Question: I have a secure login form for my website. In the login process, I use a file called 'form.js'. When I enter the username and the password, it loads but doesn't direct me to the page, however everything works fine on Chrome. I get this notification (click on the link for the image):

And this is the forms.js code:
'''
function formhash(form, password) {
// Create a new element input, this will be our hashed password field.
var p = document.createElement("input");
// Add the new element to our form.
form.appendChild(p);
p.name = "p";
p.type = "hidden";
p.value = hex_sha512(password.value);
// Make sure the plaintext password doesn't get sent.
password.value = "";
// Finally submit the form.
form.submit();
}
'''
Any idea about this problem?
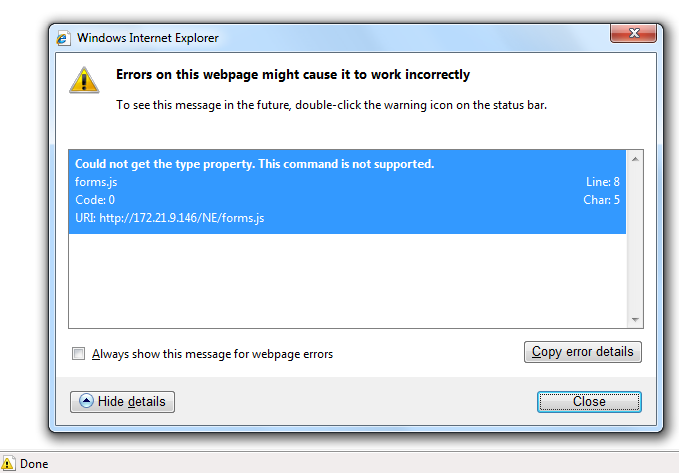
Answer: Internet Explorer won't let you change an element's 'type' attribute after it has been added to the DOM. You have to set this attribute you append the node.
Also, the correct way of setting a node's attributes is by using the 'setAttribute()' function.
This should work:
'''
function formhash(form, password) {
// Create a new element input, this will be our hashed password field.
var p = document.createElement("input");
p.setAttribute("name","p");
p.setAttribute("type","hidden");
p.setAttribute("value",hex_sha512(password.value));
// Add the new element to our form.
form.appendChild(p);
// Make sure the plaintext password doesn't get sent.
password.value = "";
// Finally submit the form.
form.submit();
}
'''